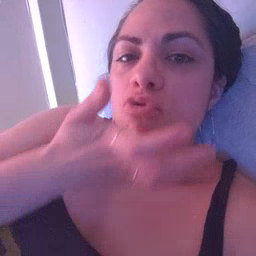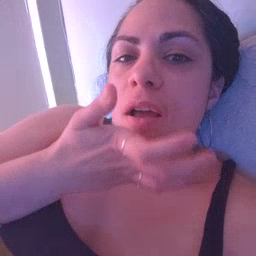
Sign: grass